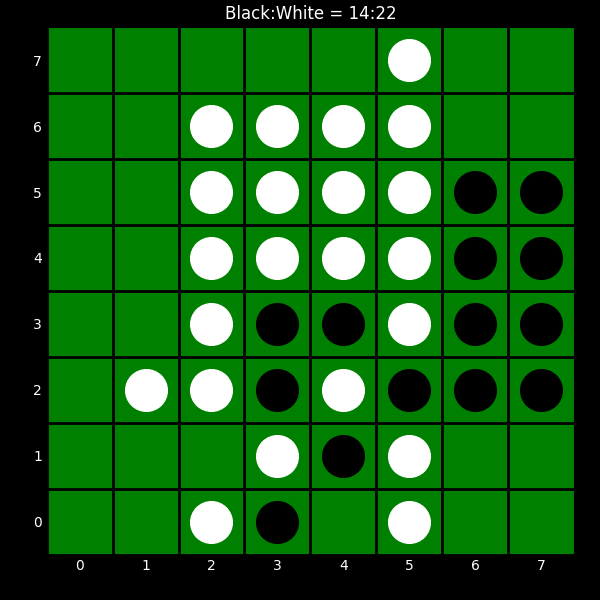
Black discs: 14
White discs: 22